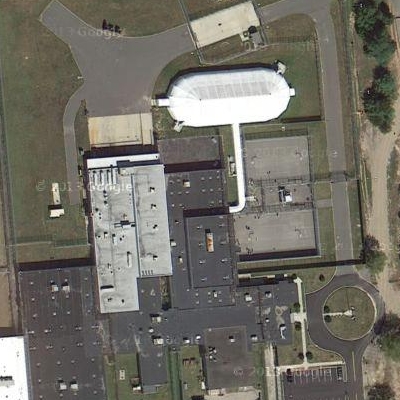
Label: Industry